Question: I'm new to Mac OS X development, I know how to work with protocols in iOS apps development and I understand how they work.
Now I have a small project which has an 'NSSplitViewController' with two 'NSSplitViewItems', and which has relationships with 'NSViewController', 'ProjectsVC', and 'TasksVC'. I am using Xcode 6 with storyboards.

In ProjectsVC I have this protocol
'''
@protocol ProjectsVCDelegate <NSObject>
- (void)didSelectedProject:(JTProject*)project;
@end
'''
The question is, how to get instance of ProjectsVC in TasksVC to set delegate to it?
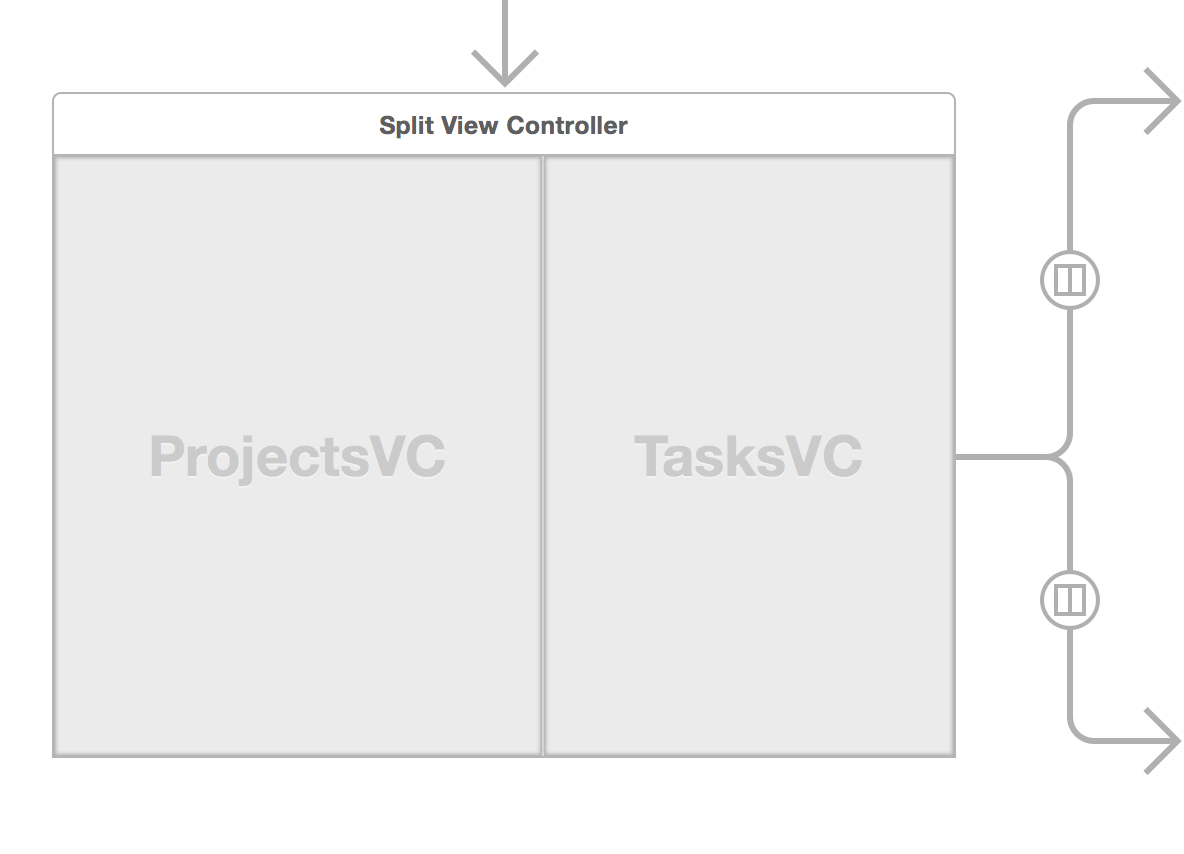
Answer: When you think about problems like this think about how to keep things decoupled. One way would be to have your Split View Controller manage the relationship. Just like your ProjectsVC acts as a delegate for a JTProject, your Split View Controller can act as a delegate for your Projects VC. You can call a method letting the SVC know something occurred that it might care about, and then it can do something in response, like call a method on TasksVC that would do something.
Benefits: ProjectsVC doesn't know anything about TasksVC, TasksVC doesn't know anything about ProjectsVC. They are managed by an object that is allowed to use those resources to accomplish more complex domain tasks.
Example (Letting Split View Controller implement ProjectVCDelegate and ProjectsVC having an assign property projectVCDelegateForward that the Split View Controller assigns itself to.
'''
// ProjectsVC
-(void)didSelectedProject:(JTProject*)project {
[self.projectCVDelegateForward didSelectedProject: project];
}
// Split View Controller
-(void)didSelectedProject:(JTProject*)project {
[self.tasksVC doSomethingRelatedToSelectedProject: project];
}
'''